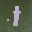
Label: 1